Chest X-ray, PA view. Patient: 15 years old, sex F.
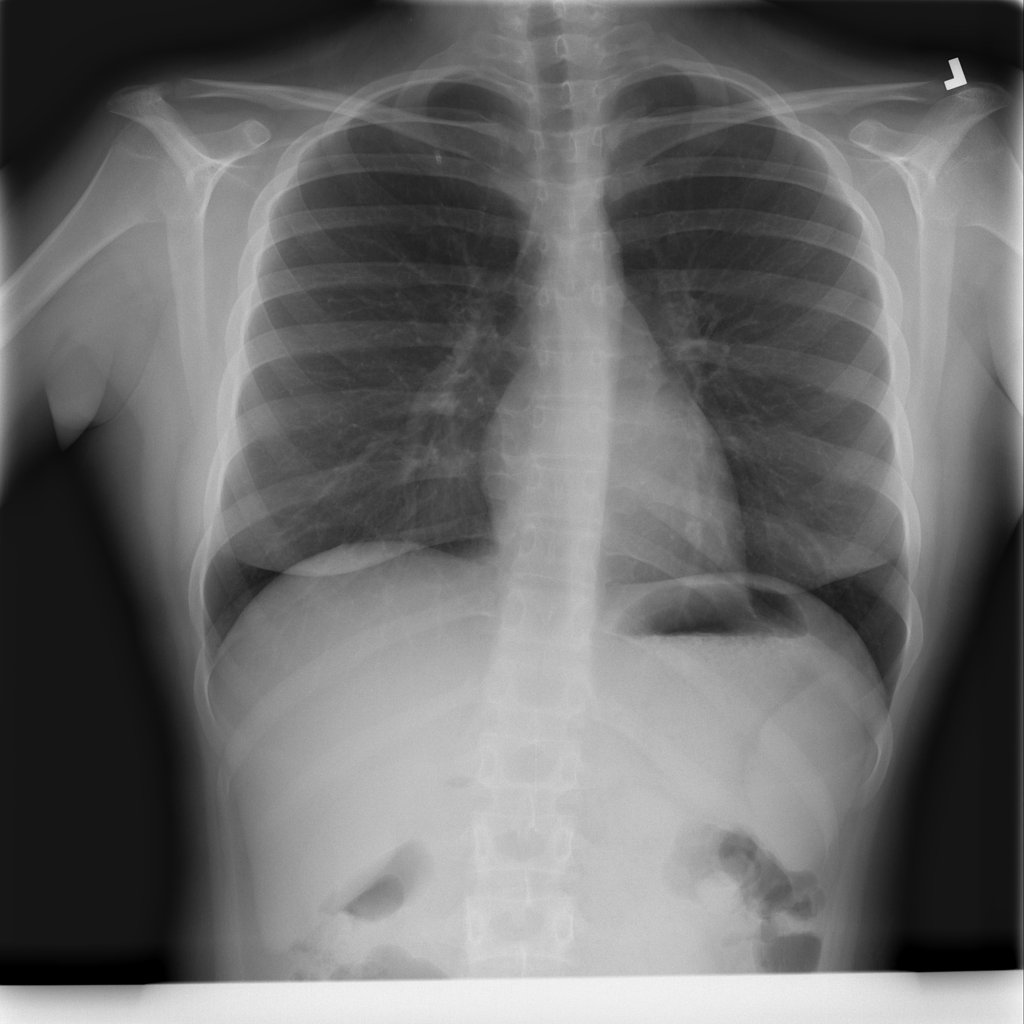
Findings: No Finding